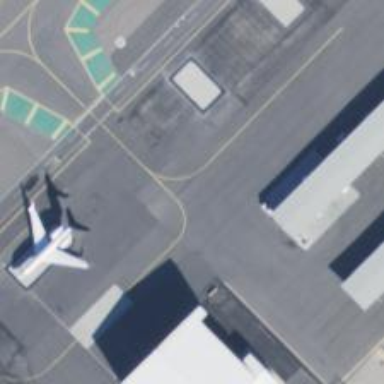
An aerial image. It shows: View of taxiway at the airport.